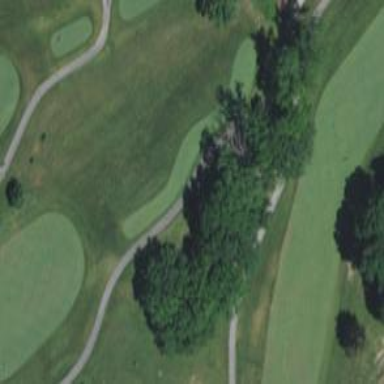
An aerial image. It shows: Grassy area designated as golf tee.